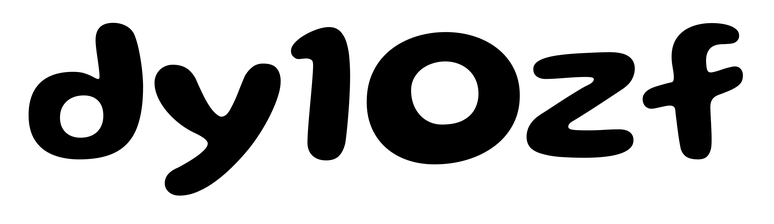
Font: Gluten_SemiBold